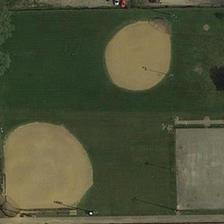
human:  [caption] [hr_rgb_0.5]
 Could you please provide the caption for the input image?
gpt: two baseball fields are next to a row of green trees and two roads .

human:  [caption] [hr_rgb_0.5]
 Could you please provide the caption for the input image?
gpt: two baseball fields are near railways with several green trees .

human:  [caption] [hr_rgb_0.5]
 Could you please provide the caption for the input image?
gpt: the square lawn contains two baseball fields and a small gray building, with some cars parked nearby .

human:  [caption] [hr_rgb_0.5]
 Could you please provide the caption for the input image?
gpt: two baseball fields are next to a row of trees and a row of cars .

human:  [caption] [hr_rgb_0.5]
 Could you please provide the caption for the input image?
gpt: two baseball fields are next to a row of trees and a row of cars .